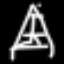
Label: The Eiffel Tower